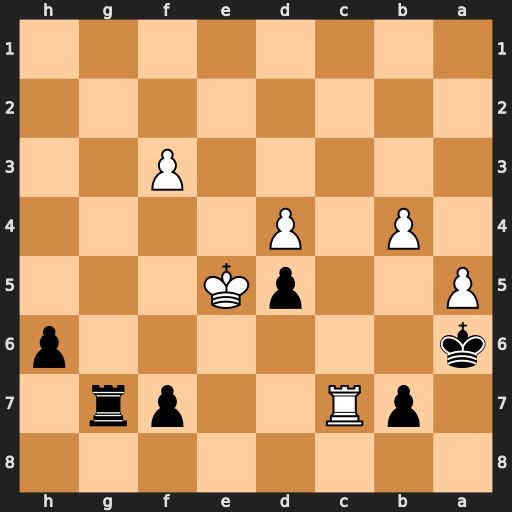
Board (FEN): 8/1pR2pr1/k6p/P2pK3/1P1P4/5P2/8/8
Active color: b
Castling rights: -
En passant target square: -
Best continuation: f6+ Kxf6 Rxc7